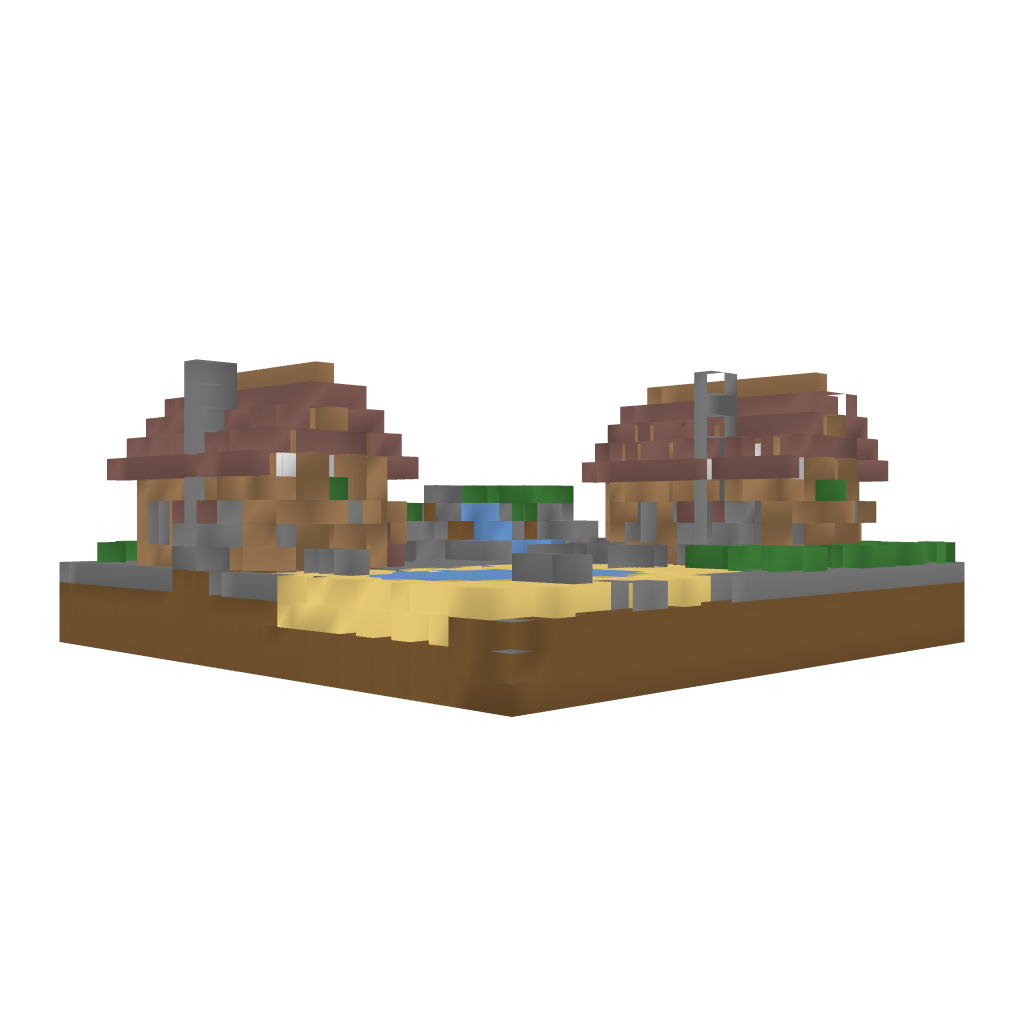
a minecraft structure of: Bungalow Oasis bad low quality